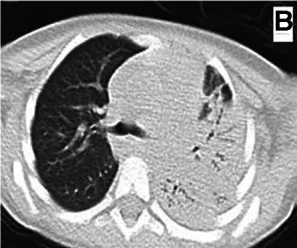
Chest plane computed tomography at 5 days before admission. Showing left lung consolidation (lung window).
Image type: radiology (ct)